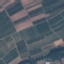
Land use / land cover: PermanentCrop